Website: macys
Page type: payment
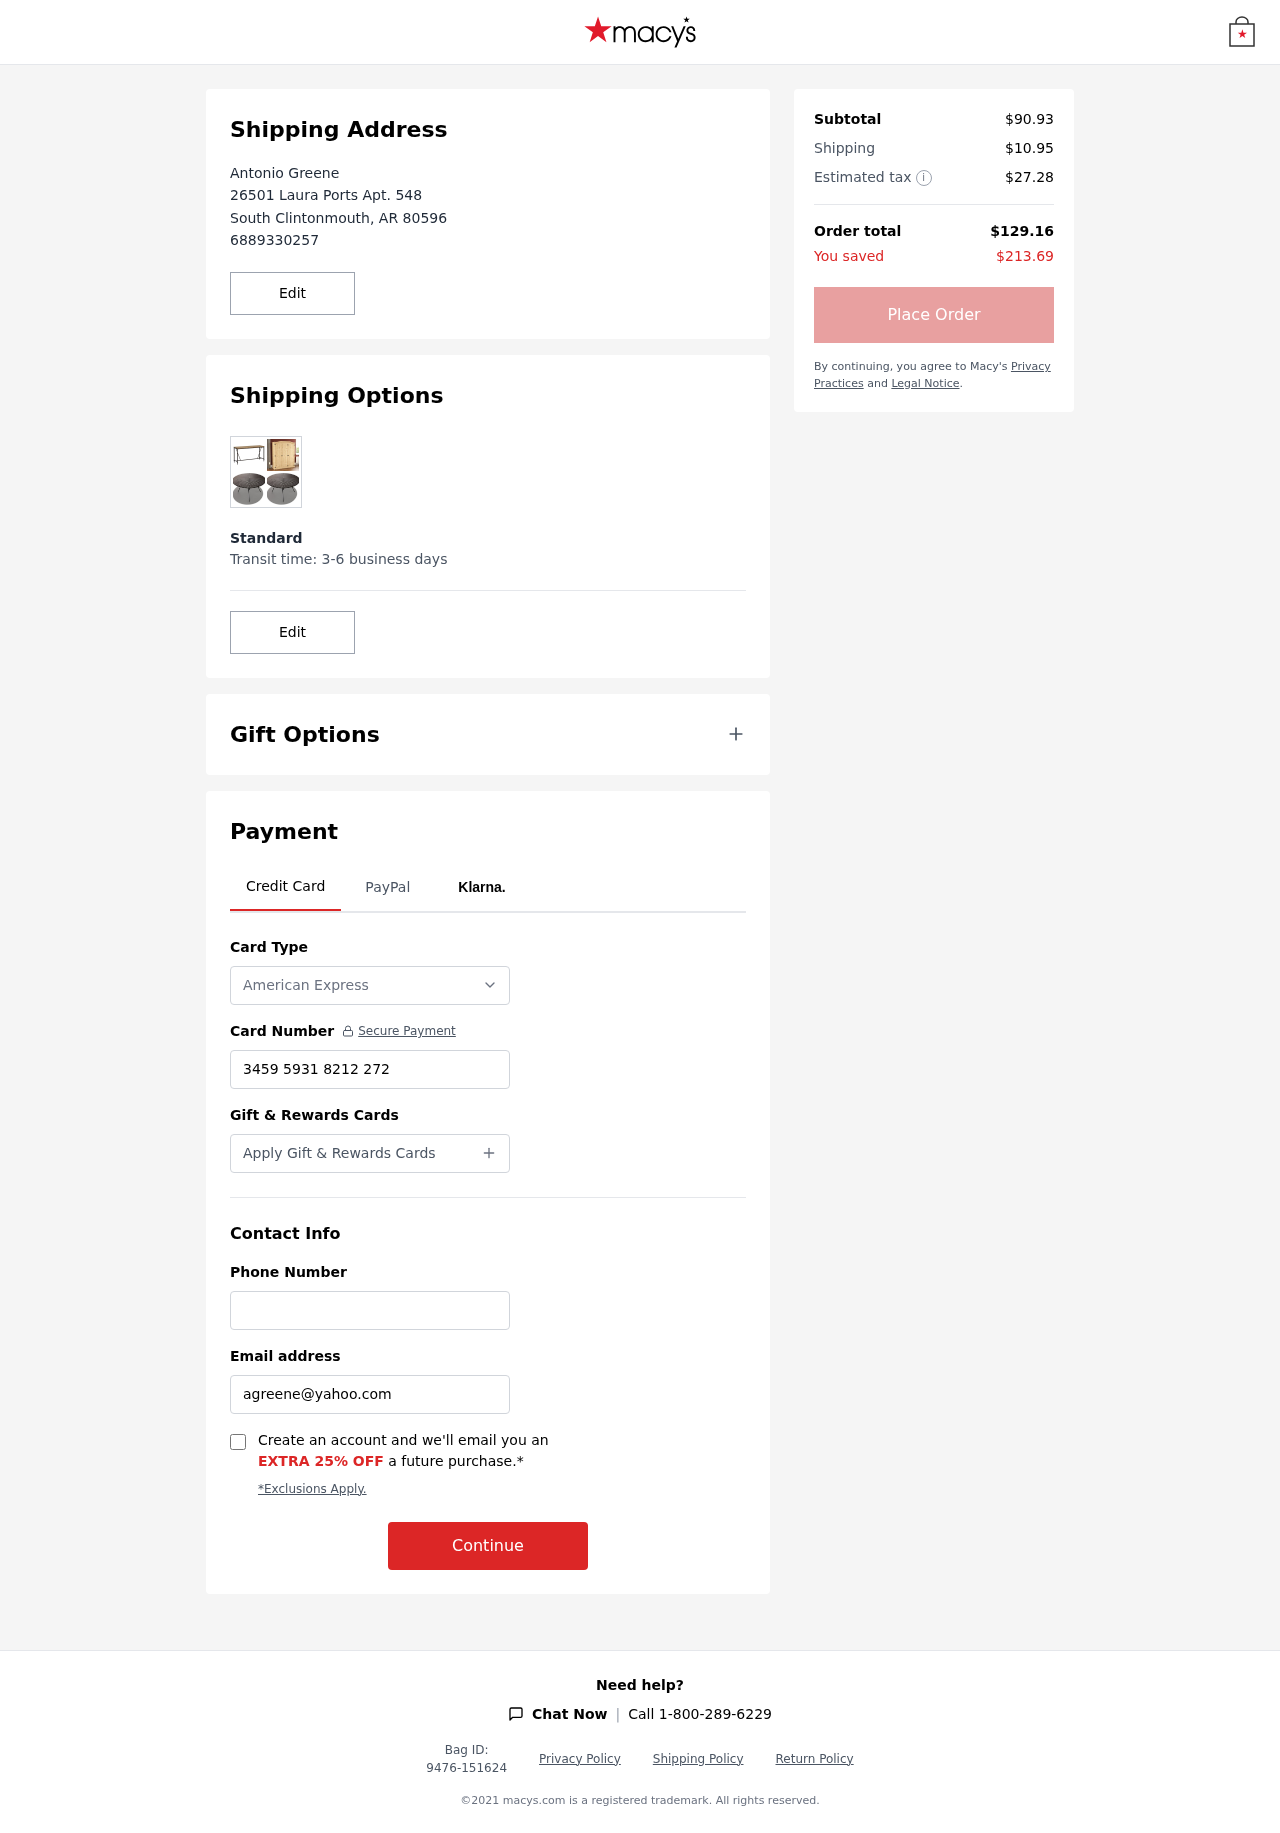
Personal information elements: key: PII_CARD_NUMBER
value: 3459 5931 8212 272
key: PII_CARD_TYPE
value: American Express
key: PII_CITY
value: South Clintonmouth
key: PII_EMAIL
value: agreene@yahoo.com
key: PII_FULLNAME
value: Antonio Greene
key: PII_PHONE
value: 6889330257
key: PII_POSTCODE
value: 80596
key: PII_STATE_ABBR
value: AR
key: PII_STREET
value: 26501 Laura Ports Apt. 548
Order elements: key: ORDER_SUBTOTAL
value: $90.93
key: ORDER_SHIPPING_COST
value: $10.95
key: ORDER_TAX
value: $27.28
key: ORDER_TOTAL
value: $129.16
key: ORDER_SAVINGS
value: $213.69